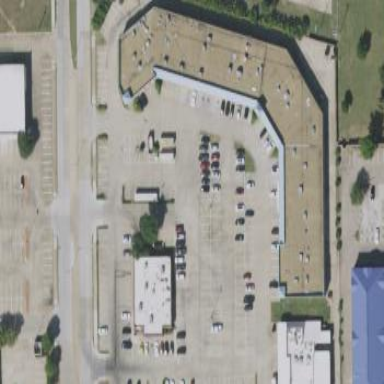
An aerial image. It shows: Retail area.